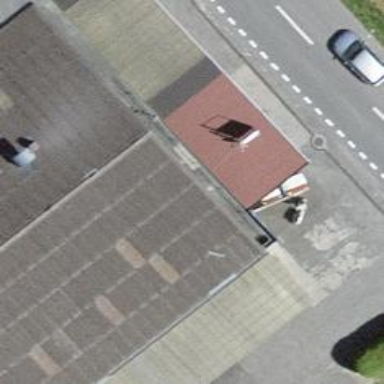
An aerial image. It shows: Fuel station.